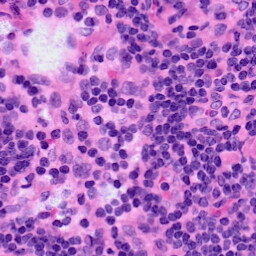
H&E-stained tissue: LymphNode